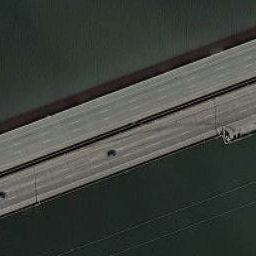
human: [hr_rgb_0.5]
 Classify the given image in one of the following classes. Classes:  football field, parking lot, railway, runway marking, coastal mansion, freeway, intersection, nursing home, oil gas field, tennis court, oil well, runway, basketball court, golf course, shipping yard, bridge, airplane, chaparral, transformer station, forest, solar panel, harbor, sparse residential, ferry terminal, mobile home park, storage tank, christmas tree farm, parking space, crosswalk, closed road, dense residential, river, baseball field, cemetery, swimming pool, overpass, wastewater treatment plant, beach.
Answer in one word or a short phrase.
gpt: bridge